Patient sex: M
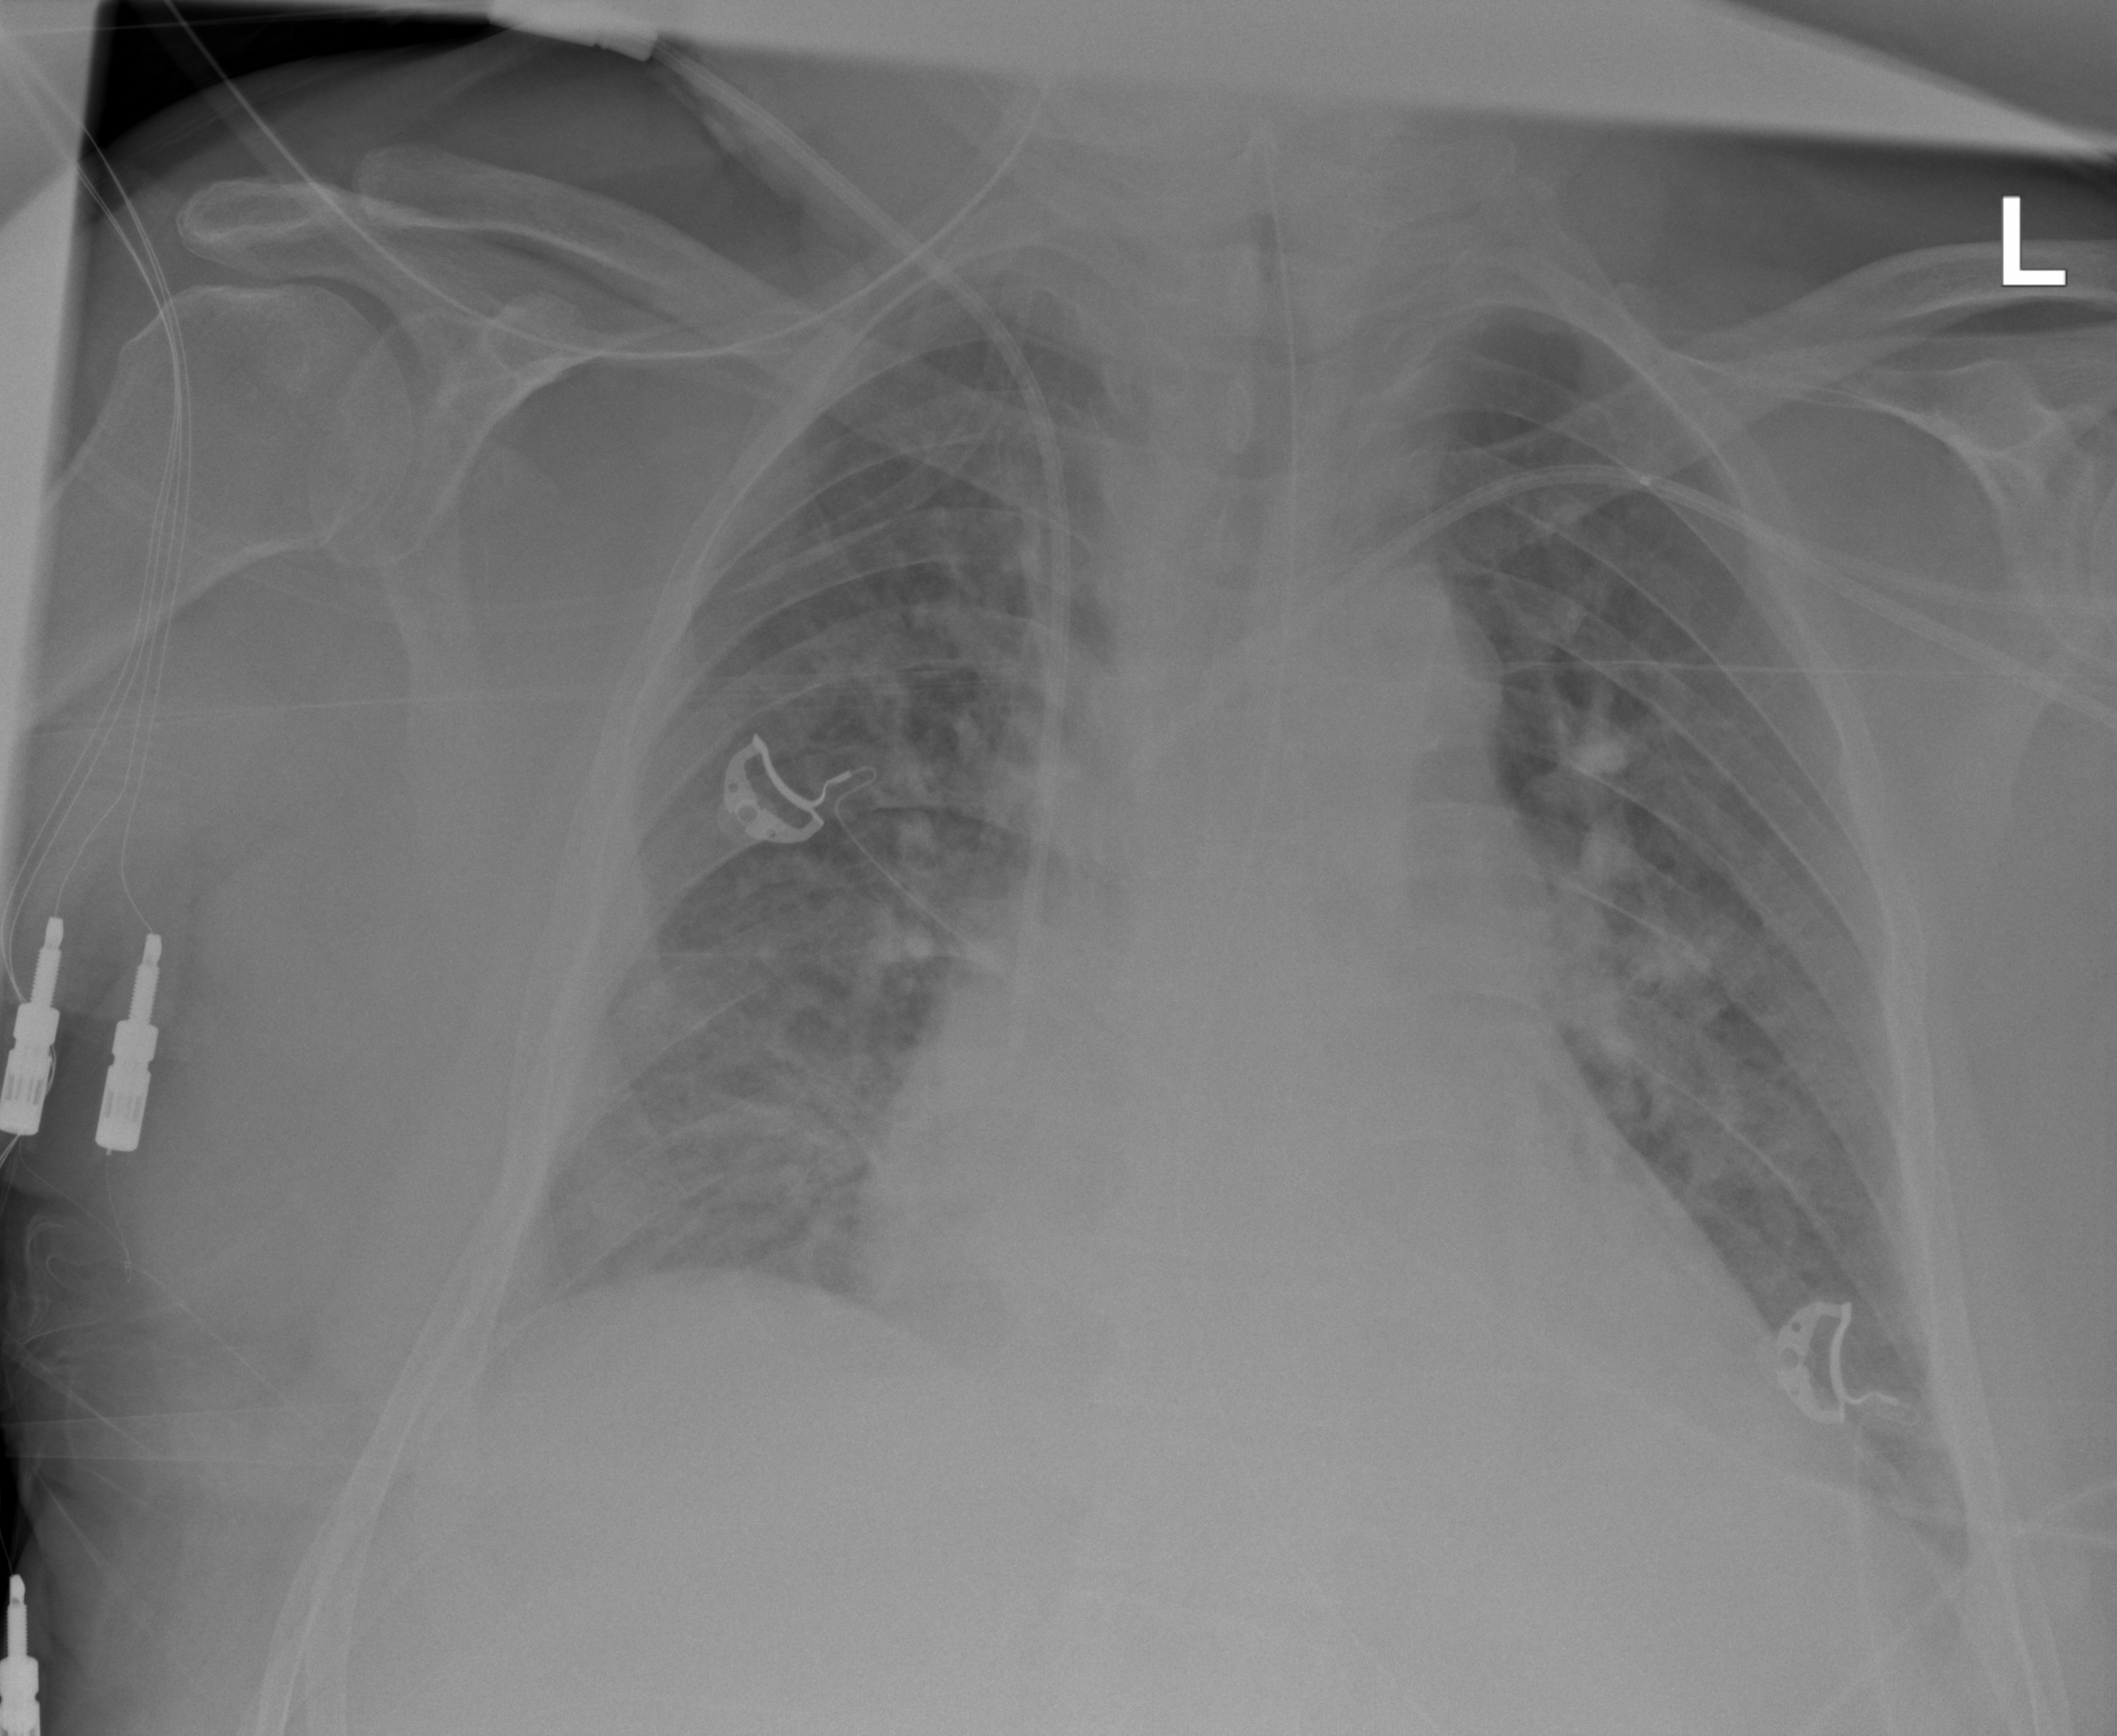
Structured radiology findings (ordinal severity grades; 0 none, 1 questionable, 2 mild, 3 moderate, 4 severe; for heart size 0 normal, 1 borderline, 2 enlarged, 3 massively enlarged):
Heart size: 2
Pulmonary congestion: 3
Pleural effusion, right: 2
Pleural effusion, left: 1
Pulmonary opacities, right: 1
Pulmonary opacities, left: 1
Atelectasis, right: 2
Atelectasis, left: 2